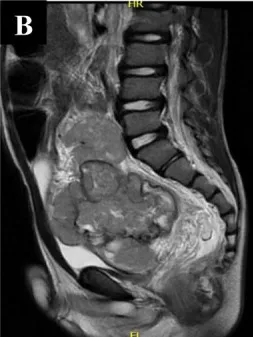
Sagittal T2-weighted MRI (B) shows a large pelvic mass that correlates with the CT image.
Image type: radiology (mri)